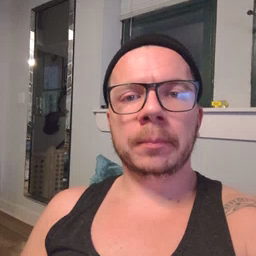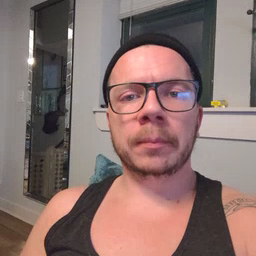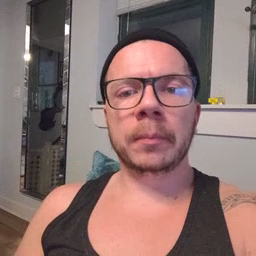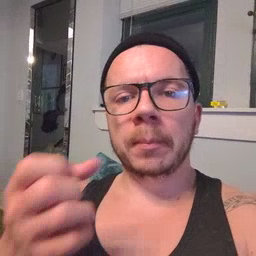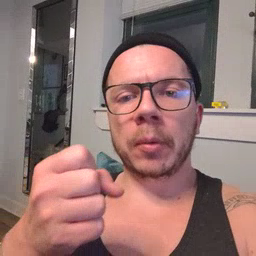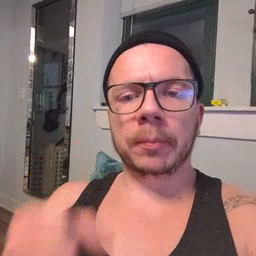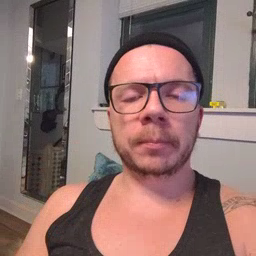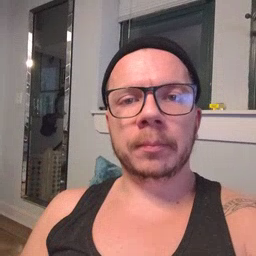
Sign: milk